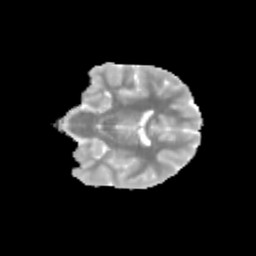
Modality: MD
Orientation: coronal
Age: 10
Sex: female
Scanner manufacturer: siemens
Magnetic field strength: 3 T
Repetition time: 3.8 s
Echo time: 0.07 s